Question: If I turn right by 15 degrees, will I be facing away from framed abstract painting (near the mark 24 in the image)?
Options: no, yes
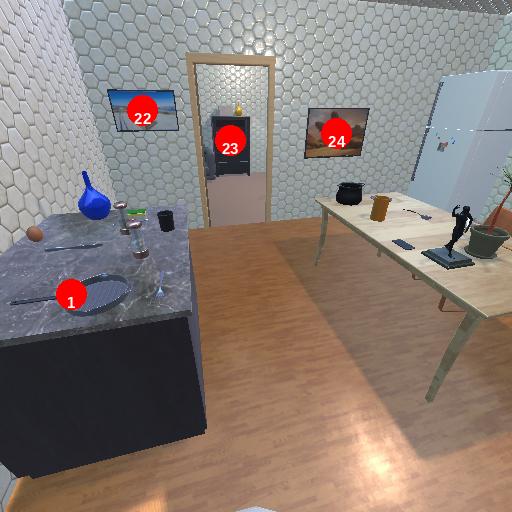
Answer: no